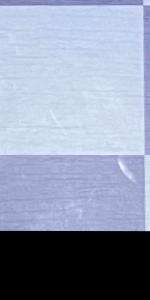
Label: Empty